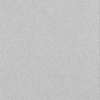
Label: dusty